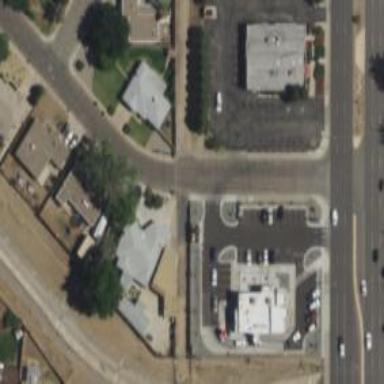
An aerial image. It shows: Alleyway designated as service road.